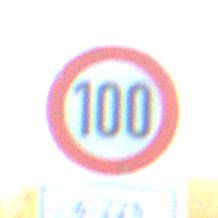
Verkehrszeichen: Geschwindigkeit100
Zusatzzeichen unten: ZeitangabenMitBeschraenkungAufWochentage4
Umgebung: Outdoor, Nature
Tageszeit: SunriseSunset
Wetter: Clear
Licht: Natural
Jahreszeit: Winter
Kontrast: LowContrast